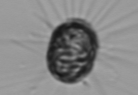
Label: Corethron_hystrix